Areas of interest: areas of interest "Commercial service"
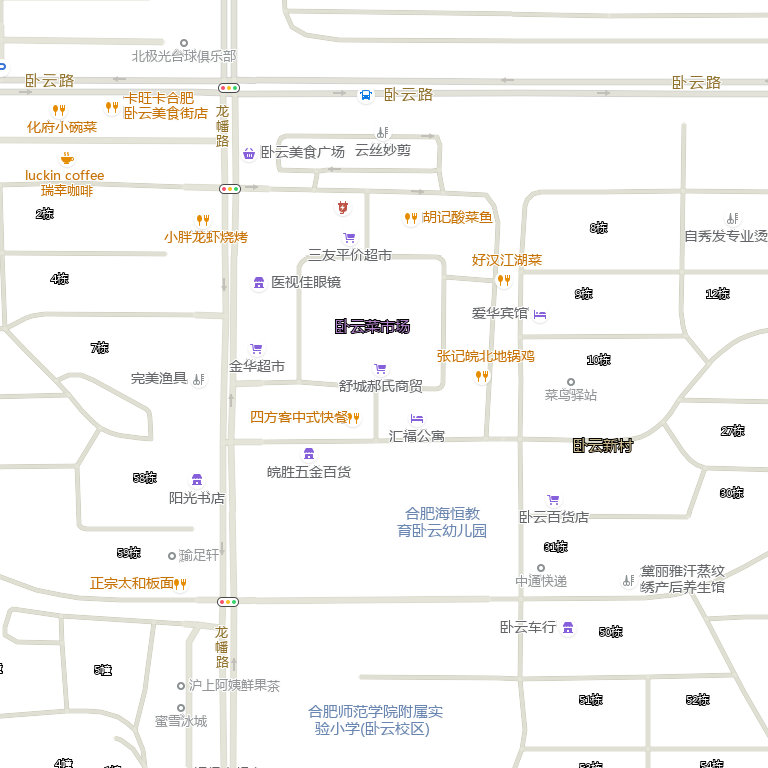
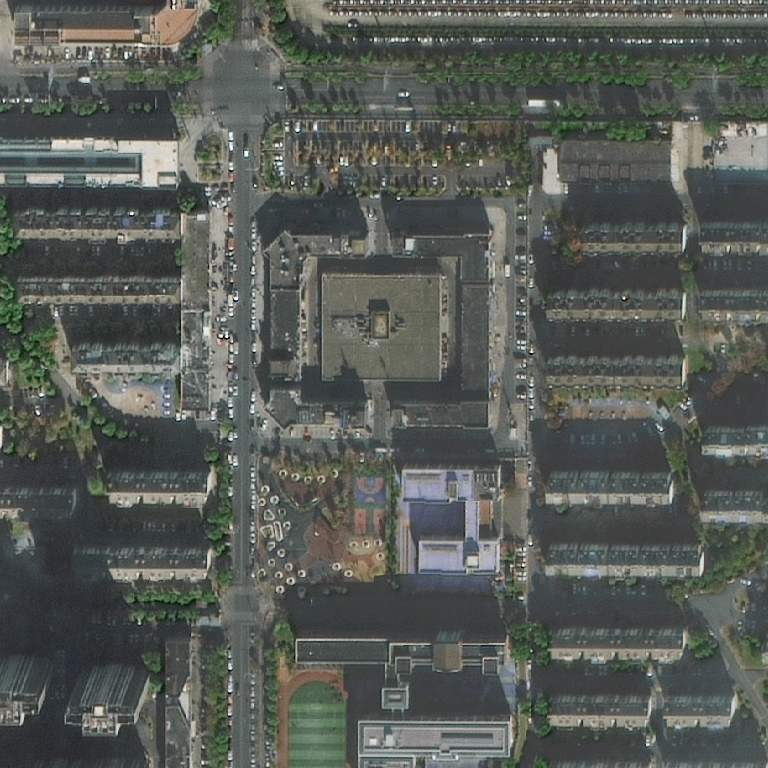